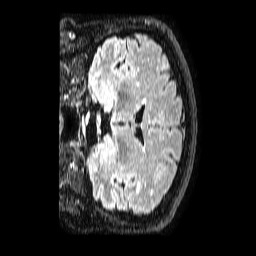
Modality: FLAIR
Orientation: coronal
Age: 61
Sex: female
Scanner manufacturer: philips
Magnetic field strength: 1.5 T
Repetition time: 4.8 s
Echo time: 0.3 s